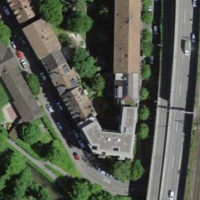
EUNIS habitat code: 57
Species observed at this site:
Chelidonium majus